Question: I am trying to populate the dropdown menu based on the selection of the first menu. using the code below it will just make the next dropdown to be empty
'''
$(".category_id").change(function(){
$("#account_id > option").remove();
$("#item_name_id > option").remove();
var category_id={'category_id':$(this).val()};
$.ajax({
type: "POST",
url: 'getCategory1/',
dataType: "json",
data: category_id,
success: function(category_ids){
// category_ids = {"0":"Choose Account Name","2":"OfficeEquipment","3":"IT Equipment"}
$.each(category_ids,function(account_id,name){
var opt = $('<option />');
opt.val(account_id);
opt.text(name);
$(this).closest('td').next().find('select').append(opt);
});
}
});
});
'''
The controller function I used:
'''
public function actionGetCategory1(){
//Get all the sub categories a the main category
$cat_id = $_POST['category_id'];
$subCategory = Item::model()->getCategory1($cat_id);
echo(json_encode($subCategory));
}
'''
The model function
'''
public function getCategory1($cat_id){
$where = "WHERE category_id = $cat_id";
$select = "SELECT * FROM tbl_account $where";
$query = Yii::app()->db->createCommand($select)->queryAll();
$subCat = array();
$subCat[0] = "Choose Account Name";
if($query){
foreach($query as $row){
$subCat[$row['account_id']] = $row['account_name'];
}
return $subCat;
}
else{ return FALSE; }
}
'''
The data to be loop in the $.each will be coming form the controller in json format. I used var_dump to display i.
'''
string(189) "{"0":"Choose Account Name","2":"Information and Communication Technology Equipment","3":"Office Equipment","4":"Furniture and Fixtures","5":"Communication Equipment","6":"Other Equipments"}"
'''

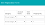
Answer: Should be something like this. You will need to use a better selector for getting your < select > tag.
'''
$.each(category_ids,function(account_id,name){
var x = document.createElement('option');
x.setAttribute('value', account_id);
var y = document.createTextNode(name);
$(x).append(y);
$('#selectId').append(x)
});
'''
After further discussion this looks like a better answer:
'''
$(".category_id").change(function(){
var _this = this;
$("#account_id > option").remove();
$("#item_name_id > option").remove();
var category_id={'category_id':$(this).val()};
$.ajax({
type: "POST",
url: 'getCategory1/',
dataType: "json",
data: category_id,
success: function(category_ids){
// category_ids = {"0":"Choose Account Name","2":"OfficeEquipment","3":"IT Equipment"}
$.each(category_ids,function(account_id,name){
var opt = $('<option />');
opt.val(account_id);
opt.text(name);
$(_this).closest('td').next().find('select').append(opt);
});
}
});
});
'''
This is something that trips up a lot of people. Here is a good quick read on "this" scope that should make this clearer to understand.<URL>